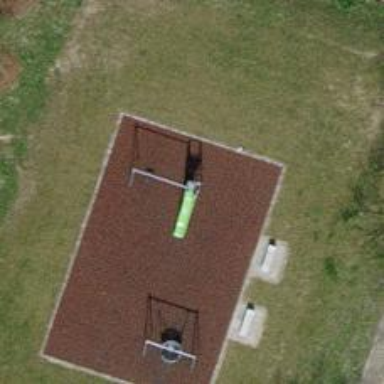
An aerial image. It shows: Playground featuring slide.